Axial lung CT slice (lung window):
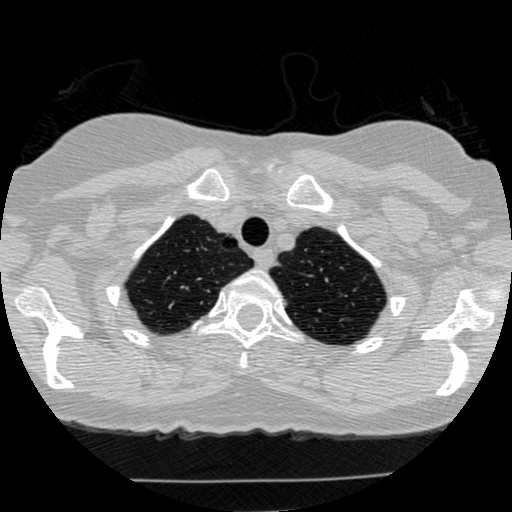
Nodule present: no